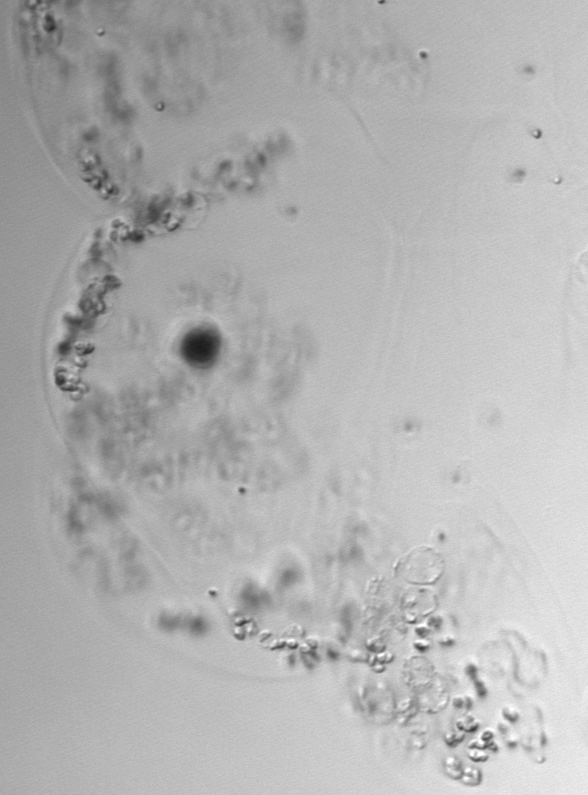
Label: Phaeocystis